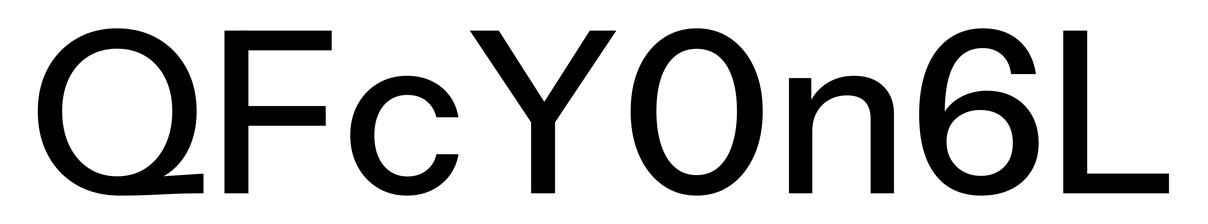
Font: InstrumentSans_Medium